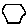
Label: hexagon